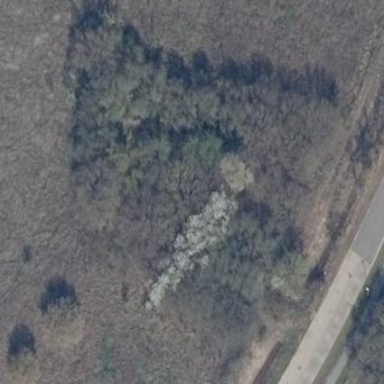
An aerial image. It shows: Patch of scrub vegetation.